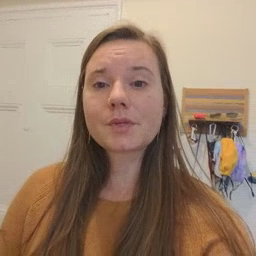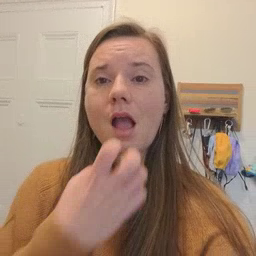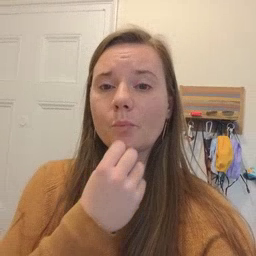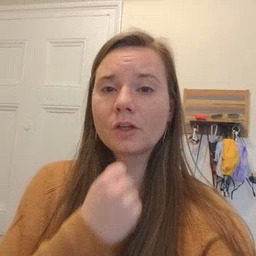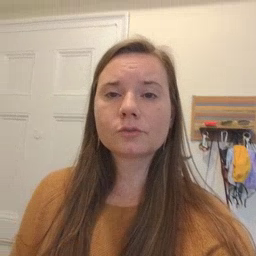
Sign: underwear